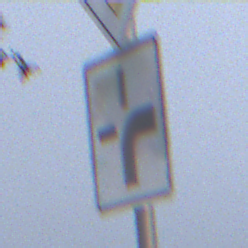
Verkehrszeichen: VerlaufVorfahrtsstrasse3
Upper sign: Vorfahrtsstrasse
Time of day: SunriseSunset
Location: Outdoor (Nature)
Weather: Overcast
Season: NotSpecified
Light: Natural